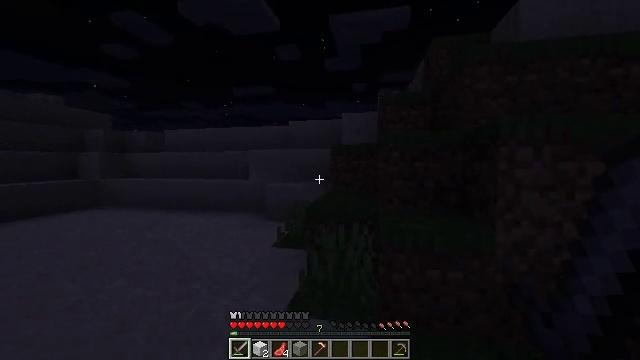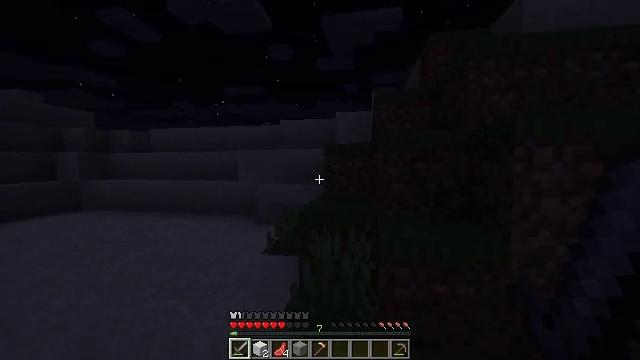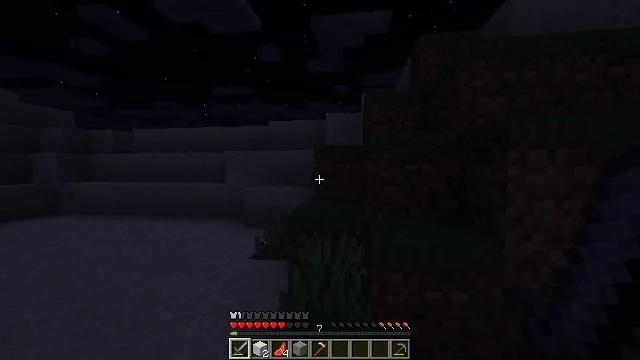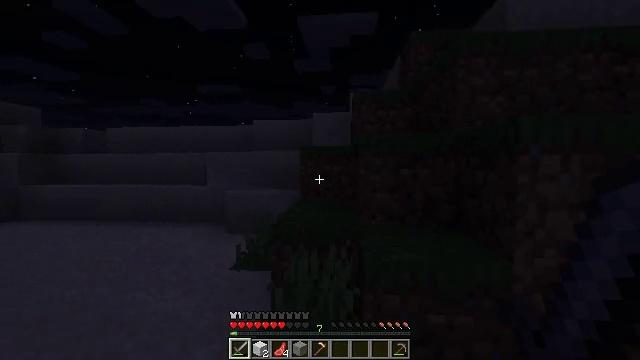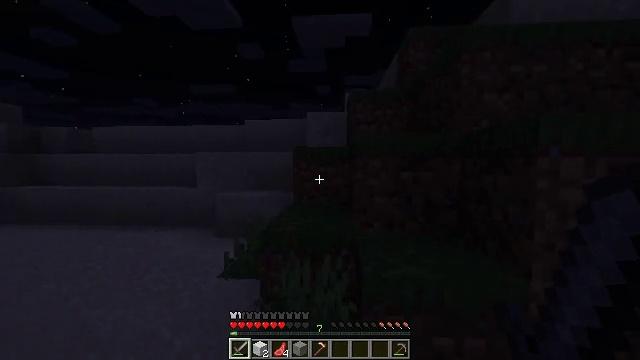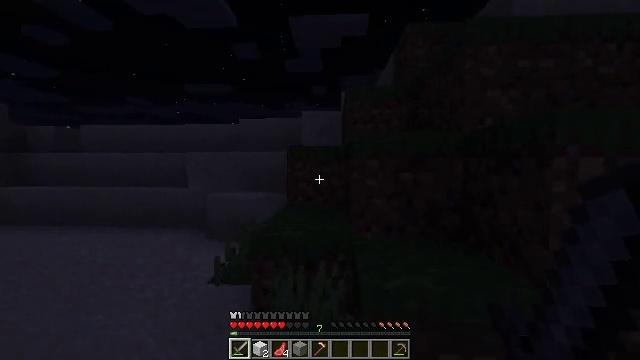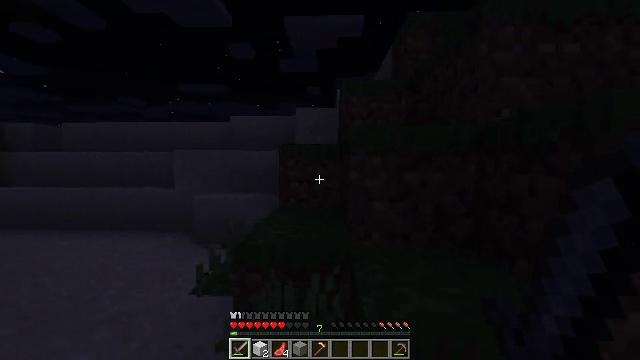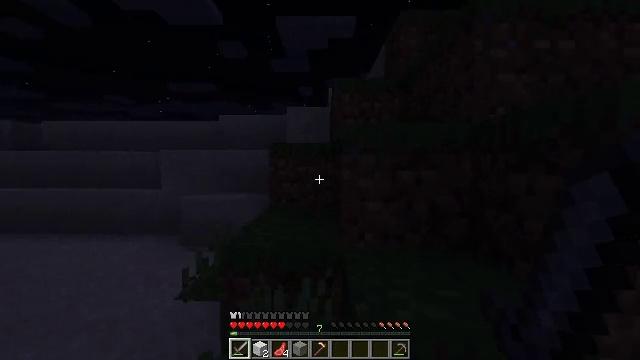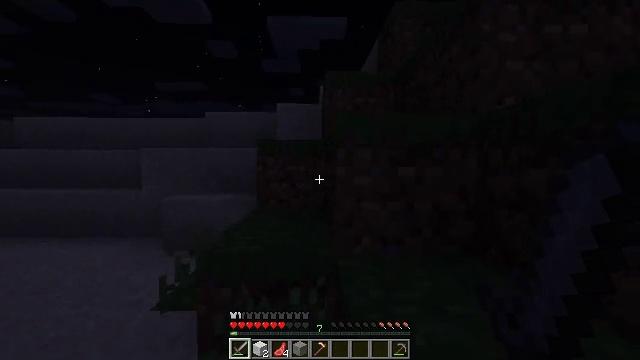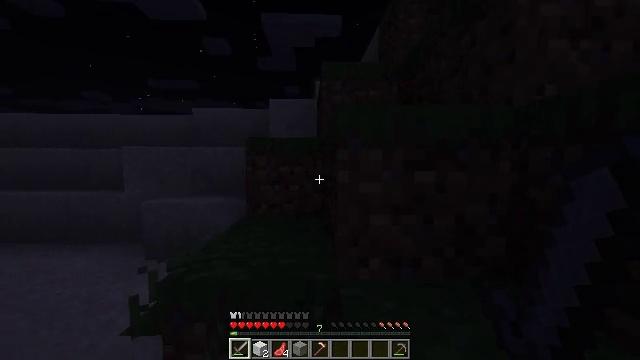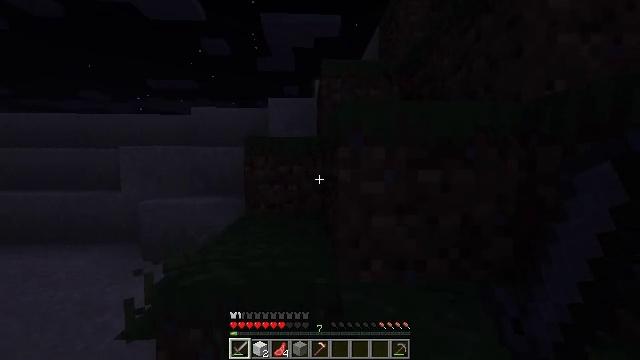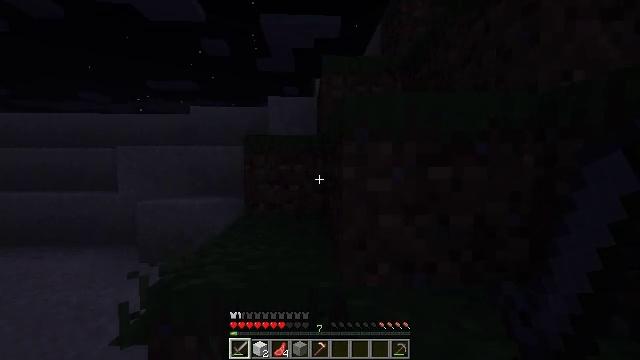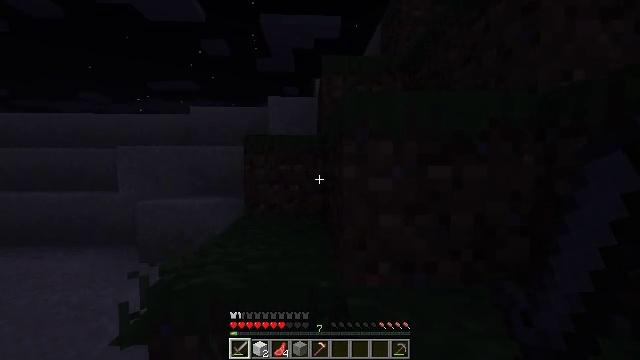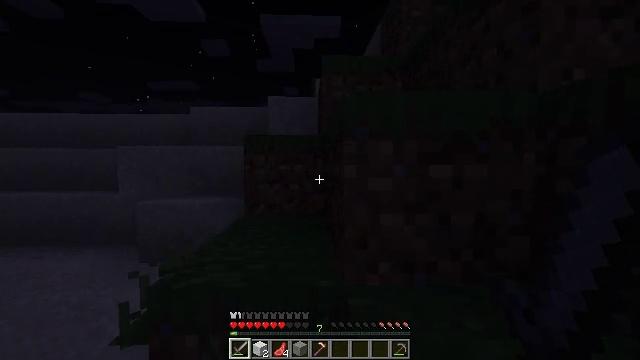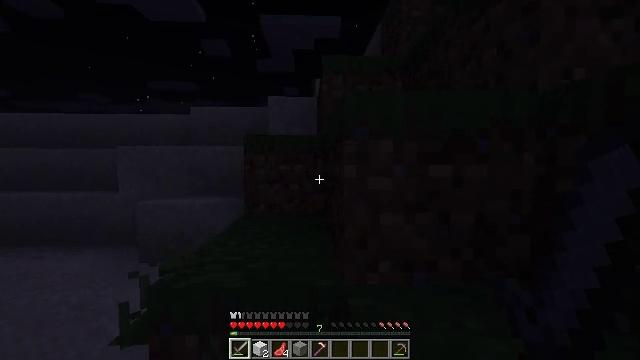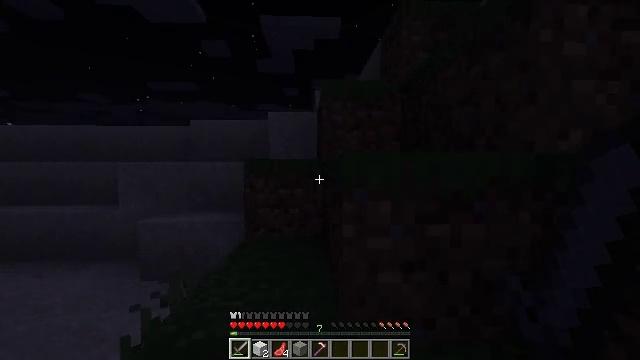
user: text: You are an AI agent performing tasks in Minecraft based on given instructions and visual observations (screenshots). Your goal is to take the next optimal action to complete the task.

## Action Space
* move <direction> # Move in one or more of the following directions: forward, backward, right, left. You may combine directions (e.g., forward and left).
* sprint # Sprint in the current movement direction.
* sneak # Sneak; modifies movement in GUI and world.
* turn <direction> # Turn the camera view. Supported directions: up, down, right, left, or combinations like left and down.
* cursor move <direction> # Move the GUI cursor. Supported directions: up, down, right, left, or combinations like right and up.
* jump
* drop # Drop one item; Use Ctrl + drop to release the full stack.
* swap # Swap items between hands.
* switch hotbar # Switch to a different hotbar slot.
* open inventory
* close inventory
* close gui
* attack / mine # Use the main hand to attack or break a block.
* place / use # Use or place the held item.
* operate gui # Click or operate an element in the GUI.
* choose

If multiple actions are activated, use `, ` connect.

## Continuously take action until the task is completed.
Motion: motion action
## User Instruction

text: Cook cod with the furnace.
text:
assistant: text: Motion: move forward, turn right
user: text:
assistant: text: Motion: move forward, turn right
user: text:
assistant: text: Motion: move forward, turn right
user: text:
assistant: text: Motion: move forward, turn right
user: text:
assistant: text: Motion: move forward
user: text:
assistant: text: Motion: move forward, turn right
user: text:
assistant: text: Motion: move forward, turn right
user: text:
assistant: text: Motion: move forward, turn right
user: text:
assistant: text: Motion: move forward, turn right
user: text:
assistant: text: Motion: move forward
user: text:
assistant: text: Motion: move forward
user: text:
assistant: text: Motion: move forward
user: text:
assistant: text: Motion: move forward
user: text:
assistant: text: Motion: move forward
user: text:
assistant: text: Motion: move forward, jump
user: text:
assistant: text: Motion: move forward, jump
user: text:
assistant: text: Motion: move forward, jump
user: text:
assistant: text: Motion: move forward, jump
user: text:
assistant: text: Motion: move forward, jump
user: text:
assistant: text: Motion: move forward, jump
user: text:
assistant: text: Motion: move forward, jump
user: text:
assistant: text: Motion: move forward, jump
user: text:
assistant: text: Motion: move forward, jump
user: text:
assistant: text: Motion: move forward, jump
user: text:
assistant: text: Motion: move forward, jump
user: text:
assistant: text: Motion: move forward, jump
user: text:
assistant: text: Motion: move forward, jump
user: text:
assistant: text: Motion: move forward, jump
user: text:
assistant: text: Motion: move forward, jump
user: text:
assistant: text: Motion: move forward, jump